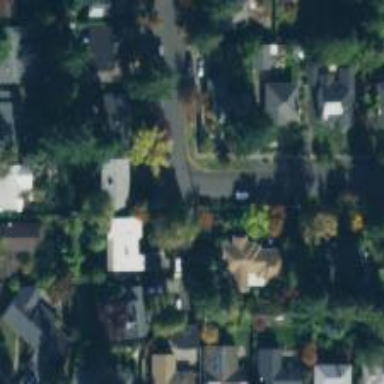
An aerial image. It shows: Residential road with separate sidewalk.